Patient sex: M
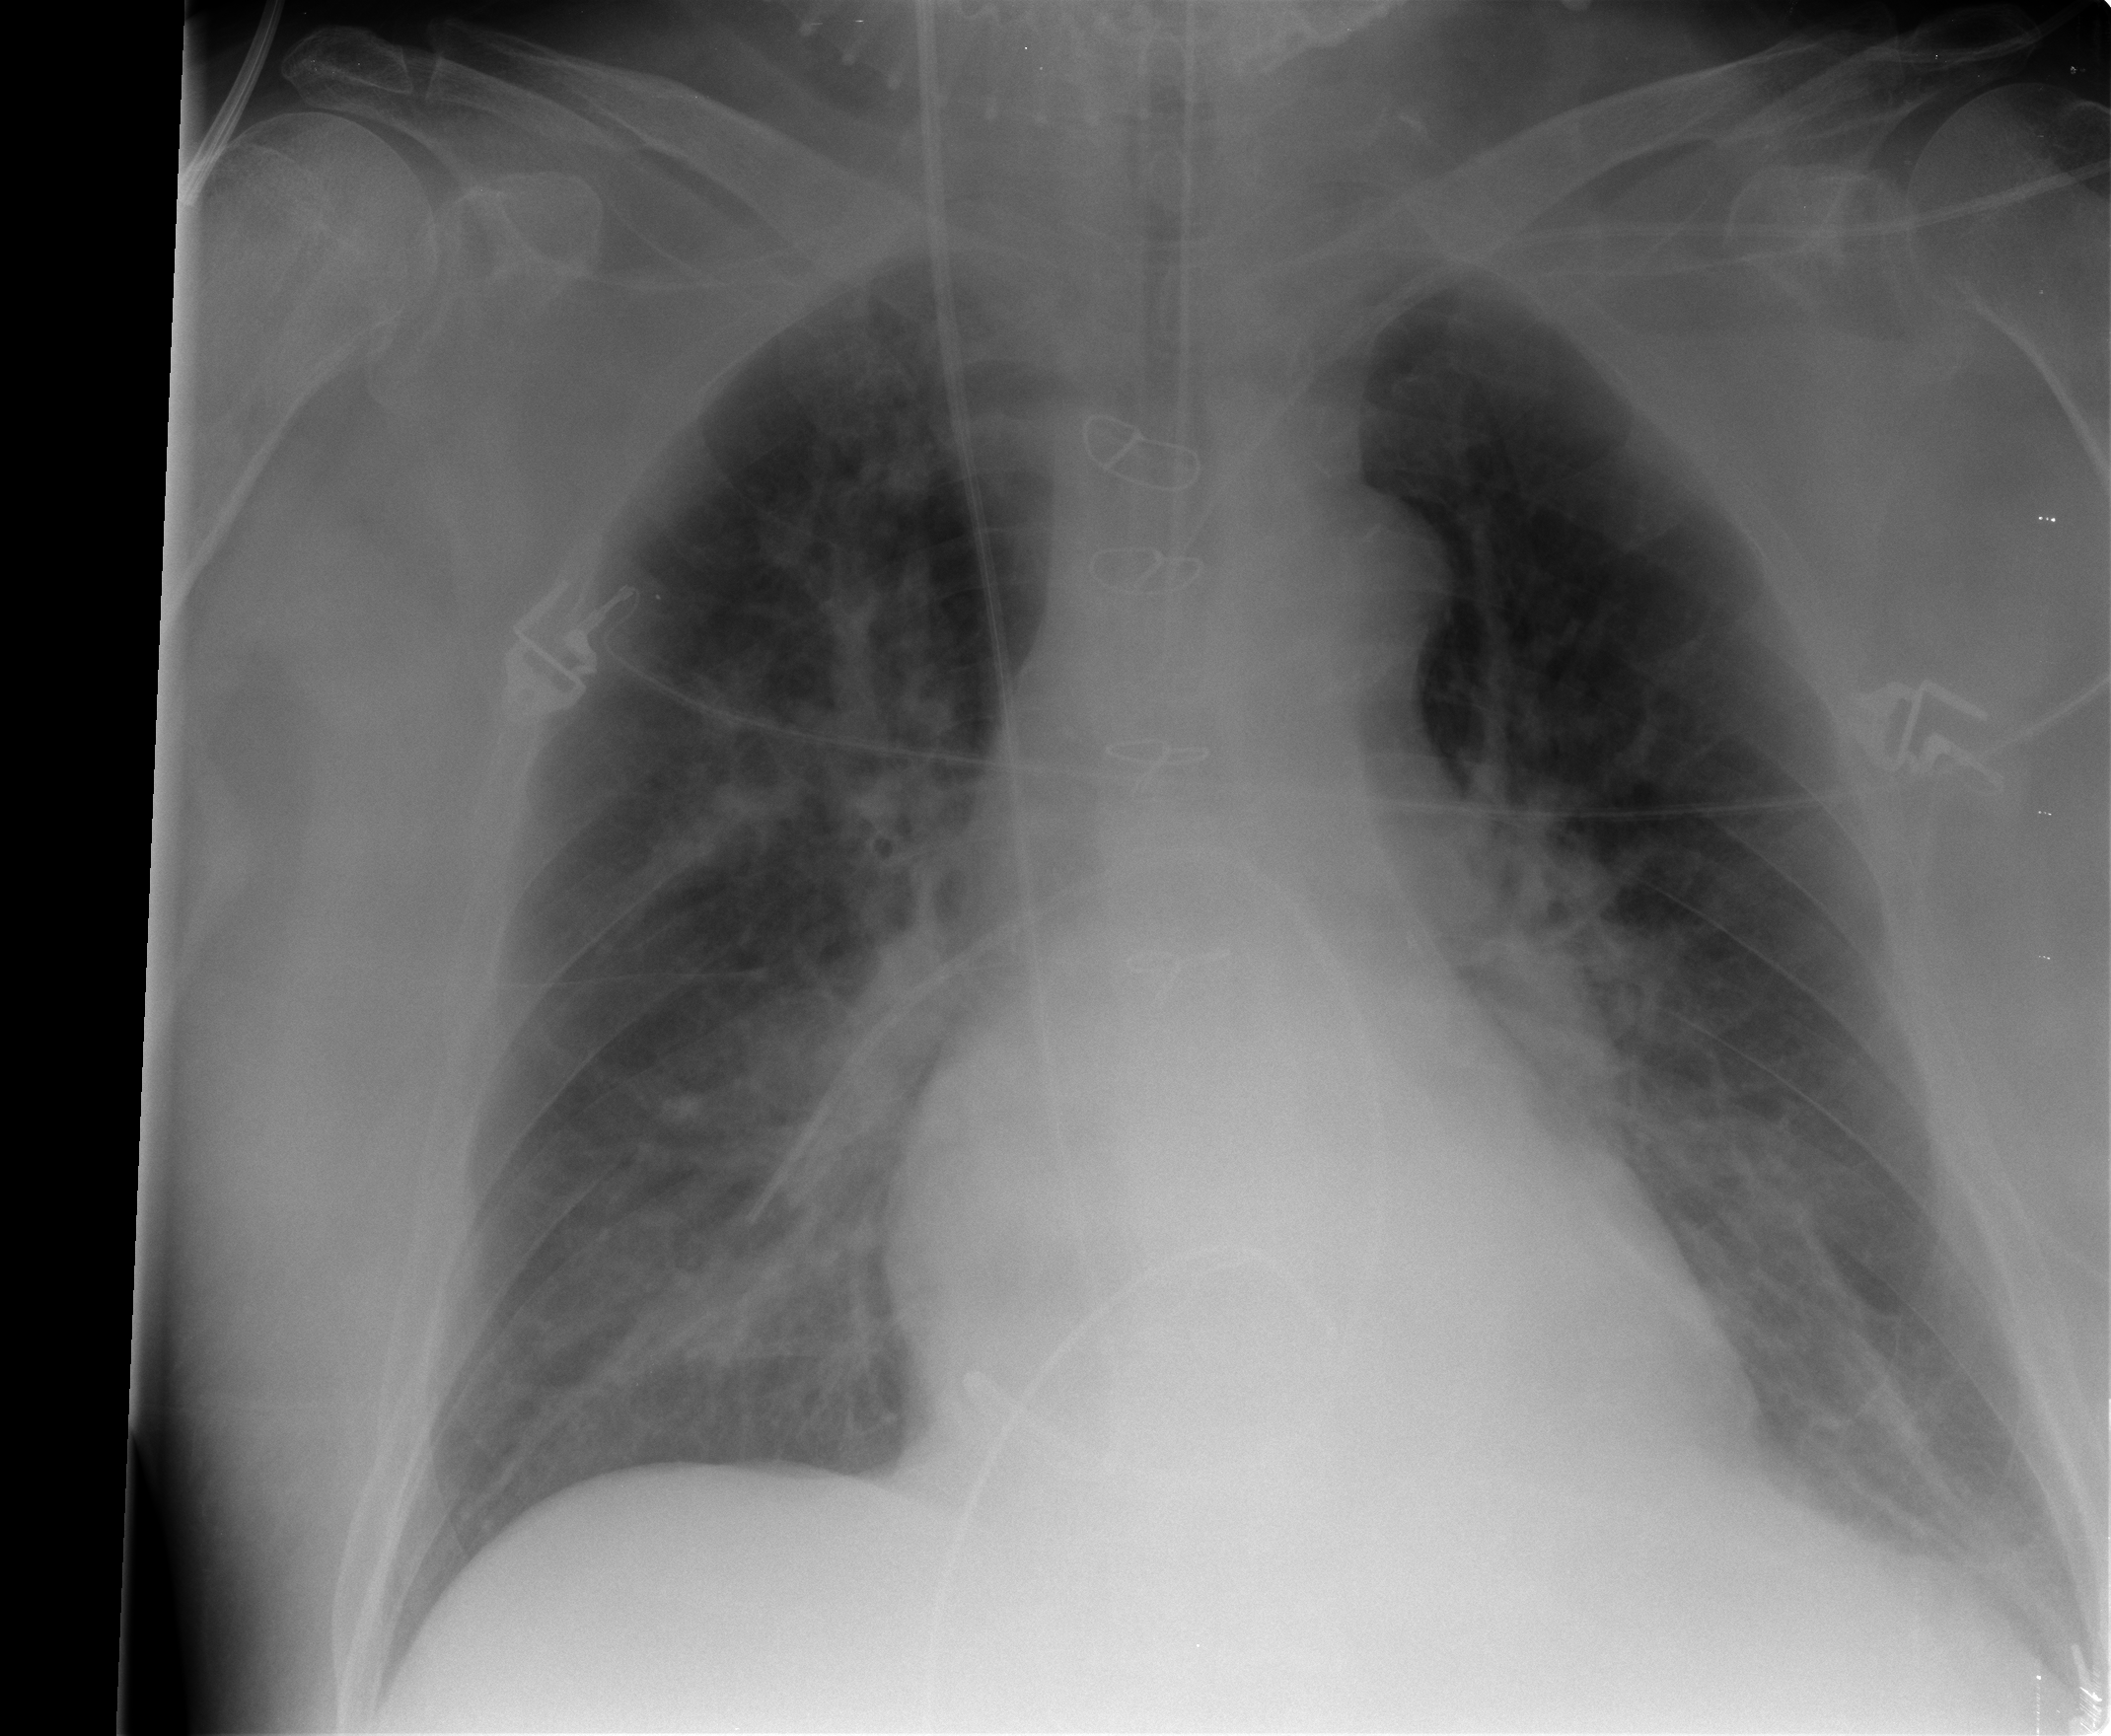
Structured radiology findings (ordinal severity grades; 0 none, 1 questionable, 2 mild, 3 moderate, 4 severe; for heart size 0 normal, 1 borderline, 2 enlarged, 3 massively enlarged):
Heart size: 0
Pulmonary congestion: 2
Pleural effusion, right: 0
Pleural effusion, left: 0
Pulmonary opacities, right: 2
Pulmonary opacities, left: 0
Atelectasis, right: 0
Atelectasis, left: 2